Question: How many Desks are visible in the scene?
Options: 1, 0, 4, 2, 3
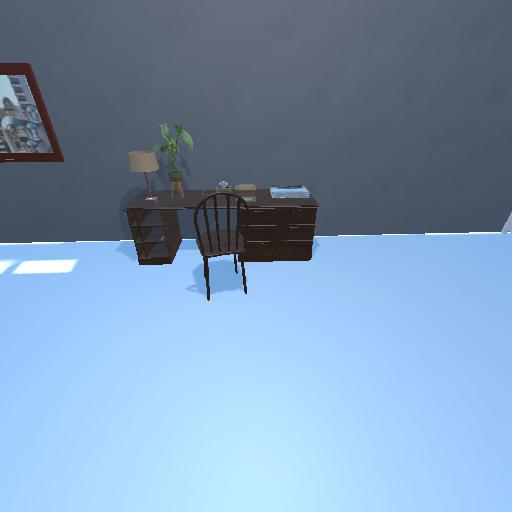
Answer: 1